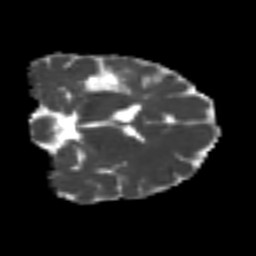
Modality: MD
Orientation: coronal
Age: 45
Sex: female
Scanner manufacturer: siemens
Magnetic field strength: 3 T
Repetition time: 4.987 s
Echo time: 0.0792 s